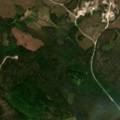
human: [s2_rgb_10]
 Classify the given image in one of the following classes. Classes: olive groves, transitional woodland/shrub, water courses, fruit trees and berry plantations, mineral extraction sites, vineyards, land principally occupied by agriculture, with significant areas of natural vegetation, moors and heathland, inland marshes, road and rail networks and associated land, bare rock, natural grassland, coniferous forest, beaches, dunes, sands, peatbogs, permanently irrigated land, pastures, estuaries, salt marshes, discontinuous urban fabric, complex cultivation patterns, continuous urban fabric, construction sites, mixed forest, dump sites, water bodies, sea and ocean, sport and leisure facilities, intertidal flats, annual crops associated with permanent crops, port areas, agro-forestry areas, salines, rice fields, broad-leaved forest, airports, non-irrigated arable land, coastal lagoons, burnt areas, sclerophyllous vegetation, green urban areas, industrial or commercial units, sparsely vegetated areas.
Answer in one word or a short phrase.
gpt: coniferous forest, mixed forest, transitional woodland/shrub